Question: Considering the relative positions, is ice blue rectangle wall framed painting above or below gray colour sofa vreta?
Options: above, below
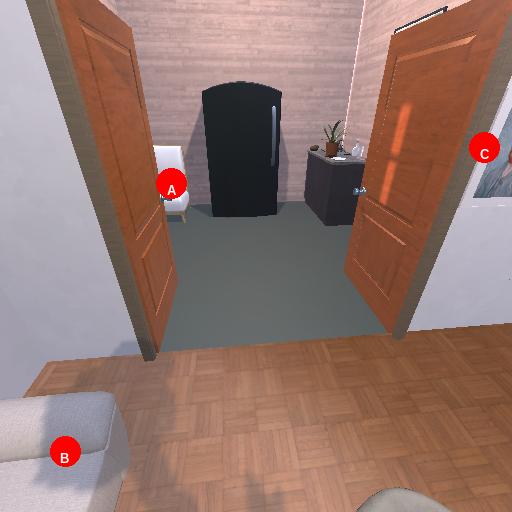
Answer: above